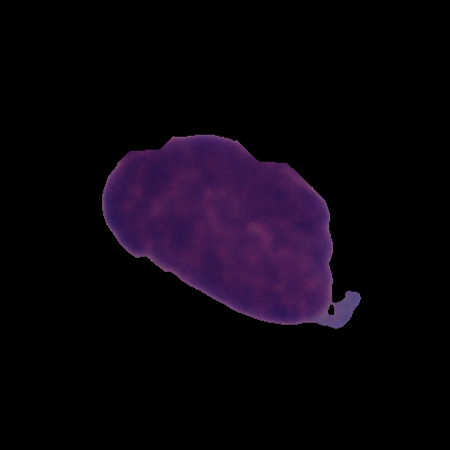
Label: cancer